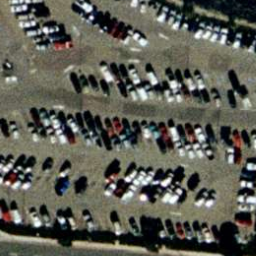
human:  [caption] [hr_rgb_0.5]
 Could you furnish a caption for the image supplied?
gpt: Lots of cars parked in lines in the parking lot .

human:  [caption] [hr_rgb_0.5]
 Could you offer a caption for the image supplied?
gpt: Many cars parked neatly with many empty parking spaces in the parking lot .

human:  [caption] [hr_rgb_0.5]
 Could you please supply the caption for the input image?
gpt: Lots of cars parked neatly in the parking lot .

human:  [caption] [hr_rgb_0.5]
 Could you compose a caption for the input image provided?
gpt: It is a parking lot with many cars parked neatly and many parking spots are free .

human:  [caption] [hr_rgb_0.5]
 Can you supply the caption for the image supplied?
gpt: Many cars parked in lines with many free parking spots in the parking lot .